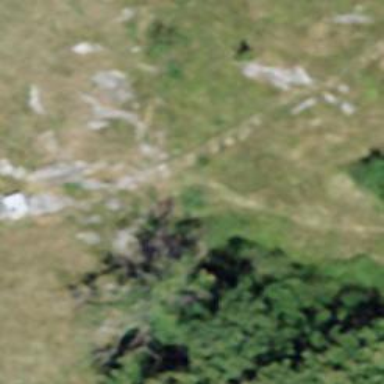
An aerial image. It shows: Ground path.